Question: I am converting pages from a pdf-file to png images. However, on a specific page I had a shaded cube and the resulting png image gets noticeable 'edges' that I am unable to remove. See image below.
I am running an Amazon Lightsail linux server. Here is my imagemagick version:
'''
Version: ImageMagick 6.7.8-9 2016-06-22 Q16 http://www.imagemagick.org
Copyright: Copyright (C) <PHONE> ImageMagick Studio LLC
Features: OpenMP
'''
I have tried many different variants of the following:
'''
convert -density 800 -quality 100 cubefile.pdf[$i] -resize 25% p0$i.png
'''
I have tried using other options such as many different density/resize combinations, "-depth" and "-colorspace RGB", "-antialias", "-normalize", either separately or together - but I can't find anything that helps. Been at it a few hours now, but think I need some outside help.
Here is a screenshot of the image from the original pdf file where the color has a smooth transition, and the resulting png image, where I have the "lines" I talked about. There is probably a proper term for this, but I don't know what it is.

Is there an option for fixing this?
Pdf-file available here:
<URL>
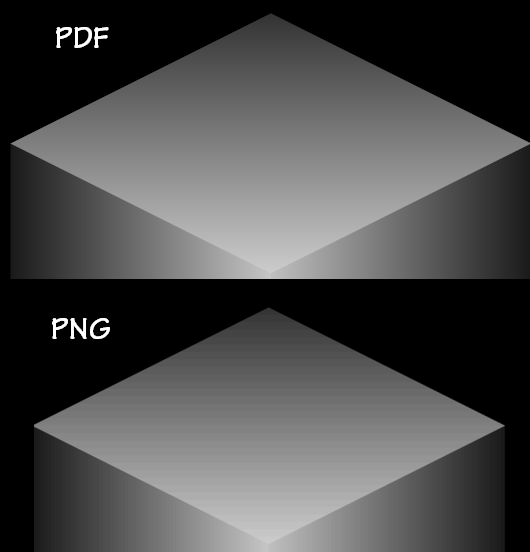
Answer: In Imagemagick 6.9.10.20 Q16 Mac OSX with Ghostscript 9.26 and libpng 1.6.35, the following command works fine for me. Note that 288=4*72, where 72 is the default dpi. So I resize by 25% to reduce the size back down to its original size.
'''
convert -density 288 cubefile.pdf -alpha off -resize 25% cubefile.png
'''
<URL>
Check your version of Ghostscript. Since your PDF has transparency, even though it is fully opaque, be sure your delegates.xml file for decode ps:alpha uses sDEVICE="pngalpha" and not "pnmraw". You can check your delegates by 'convert -list configure | grep "DELEGATES". You can check your version of Ghostscript by'gs --version'. Also check your version of libpng. You can do that by'convert -list format' and look at the line starting with PNG. The version will be at the end of the line.
Here it is enlarged by 4 without resizing back down.
'''
convert -density 288 cubefile.pdf -alpha off cubefile2.png
'''
<URL>